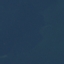
Land use / land cover class: SeaLake